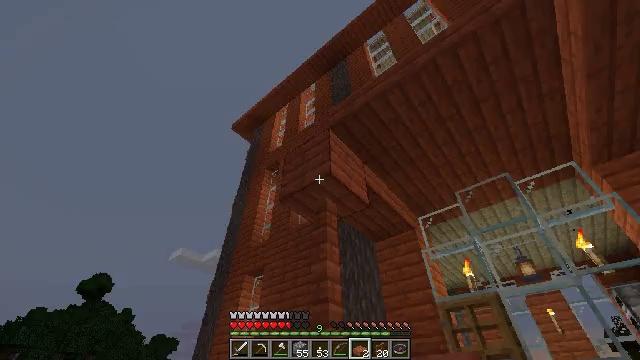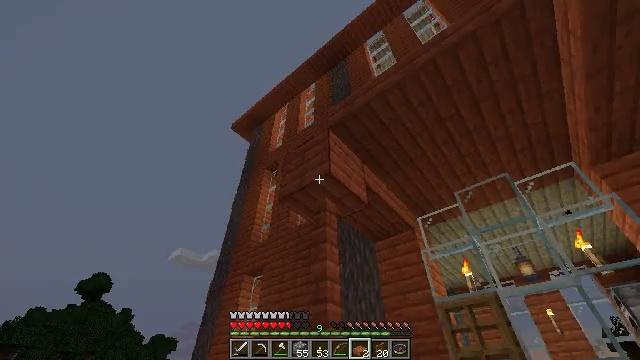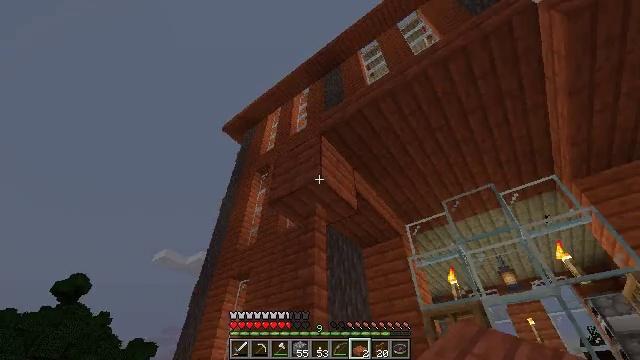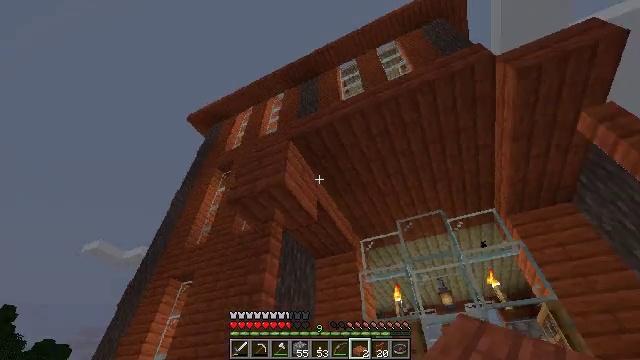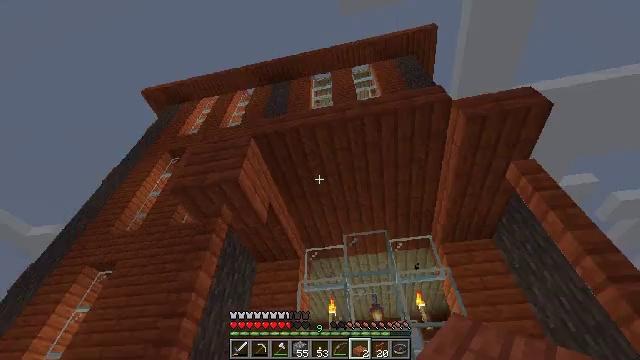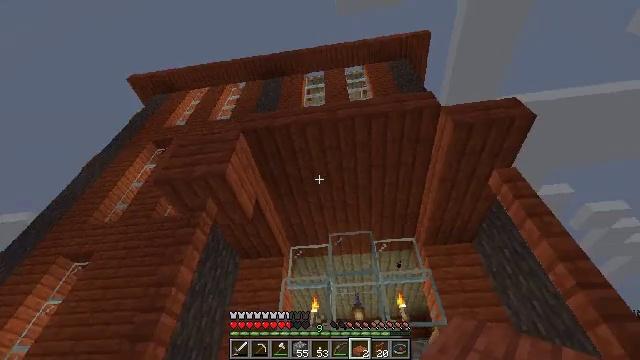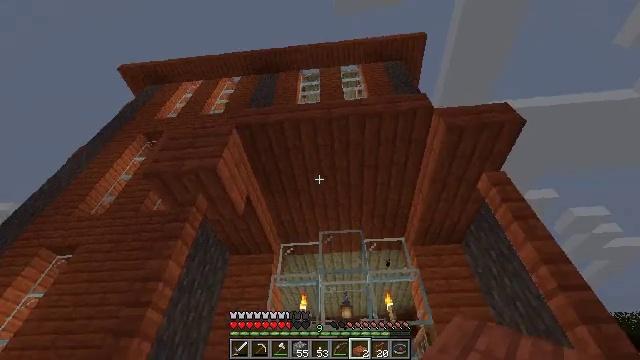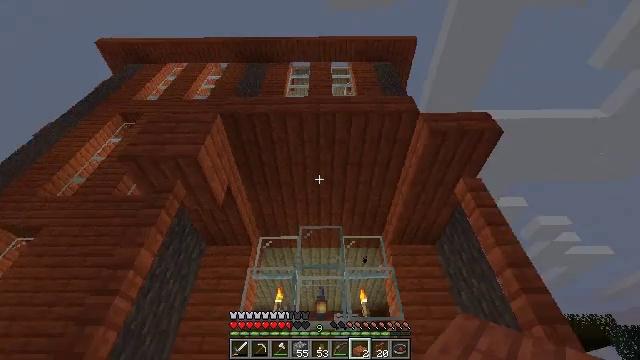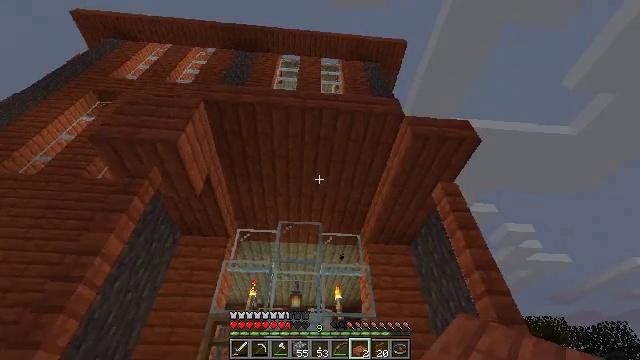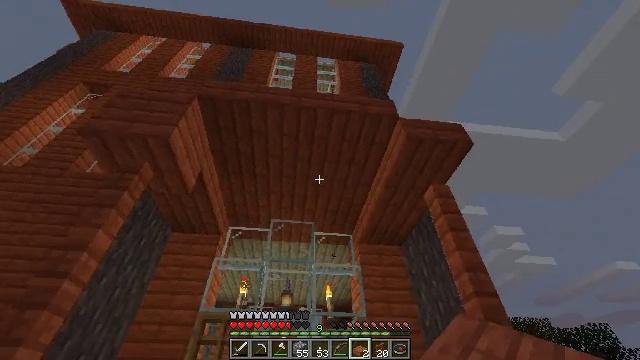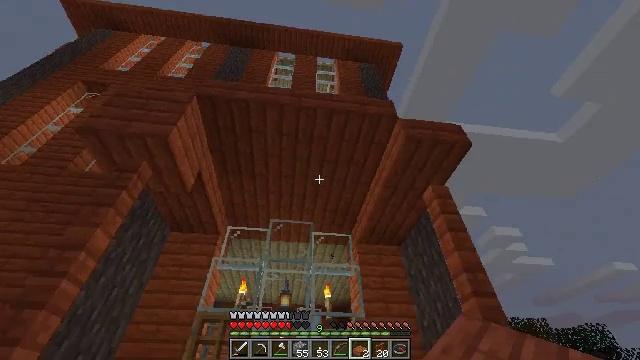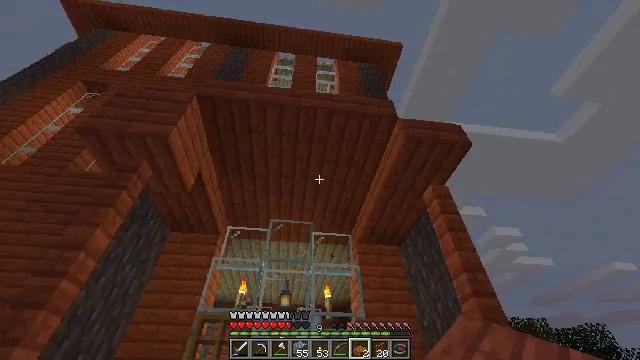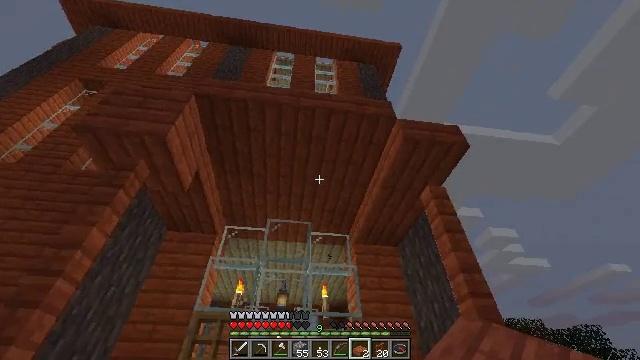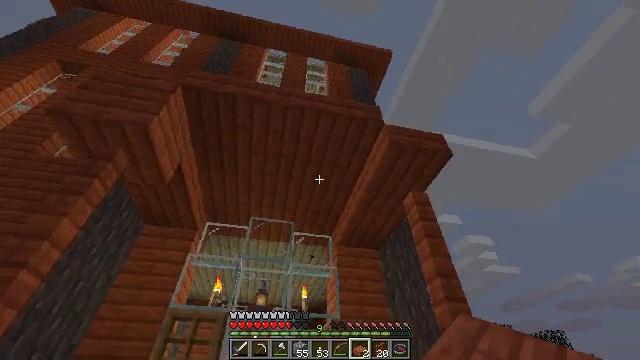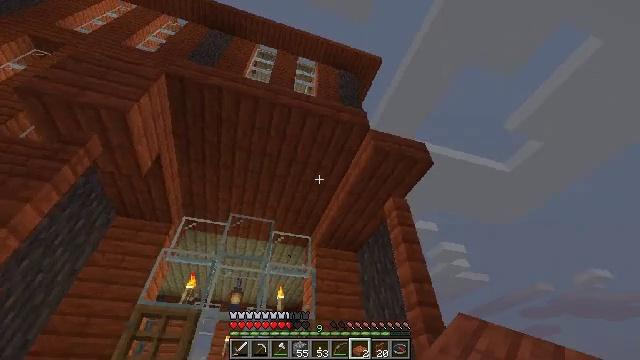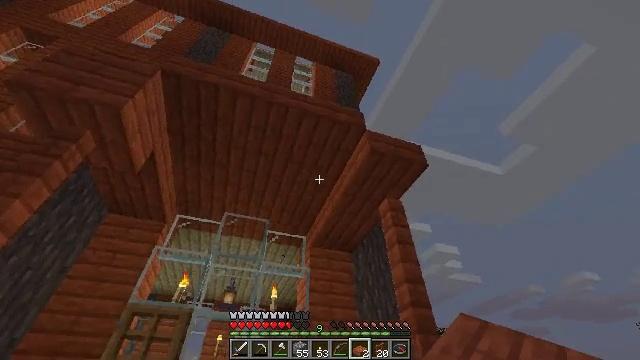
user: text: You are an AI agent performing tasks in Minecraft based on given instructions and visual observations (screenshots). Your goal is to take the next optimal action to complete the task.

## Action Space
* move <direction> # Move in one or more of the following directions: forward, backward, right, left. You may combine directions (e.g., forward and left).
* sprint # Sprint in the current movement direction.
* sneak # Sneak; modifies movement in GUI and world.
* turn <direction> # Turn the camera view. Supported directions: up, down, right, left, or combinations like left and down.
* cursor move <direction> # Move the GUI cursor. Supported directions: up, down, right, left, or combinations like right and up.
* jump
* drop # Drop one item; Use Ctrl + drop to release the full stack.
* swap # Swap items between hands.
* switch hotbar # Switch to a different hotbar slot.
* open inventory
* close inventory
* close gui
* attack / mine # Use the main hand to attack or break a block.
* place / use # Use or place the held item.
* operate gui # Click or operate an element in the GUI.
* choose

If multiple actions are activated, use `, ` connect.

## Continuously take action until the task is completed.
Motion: motion action
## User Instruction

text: Gather the acacia slab.
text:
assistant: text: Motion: no_op
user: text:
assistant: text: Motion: turn right and up
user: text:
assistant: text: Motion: turn right and up
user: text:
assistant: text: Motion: turn right and up
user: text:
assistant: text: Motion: turn right
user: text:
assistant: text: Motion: turn right
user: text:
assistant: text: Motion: turn right and down
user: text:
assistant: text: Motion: turn right
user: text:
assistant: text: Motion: turn right
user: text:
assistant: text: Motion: no_op
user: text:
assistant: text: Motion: no_op
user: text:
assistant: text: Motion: no_op
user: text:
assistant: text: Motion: turn right
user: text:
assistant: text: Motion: turn right
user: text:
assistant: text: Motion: turn right
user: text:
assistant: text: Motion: turn right
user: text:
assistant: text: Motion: turn right
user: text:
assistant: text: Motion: turn right
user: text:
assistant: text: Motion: turn right
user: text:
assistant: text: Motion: no_op
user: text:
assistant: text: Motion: no_op
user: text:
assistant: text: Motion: no_op
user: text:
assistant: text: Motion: turn left
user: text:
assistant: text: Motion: turn left and up
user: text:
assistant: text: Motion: turn left
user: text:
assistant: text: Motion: turn left
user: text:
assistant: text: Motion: turn left
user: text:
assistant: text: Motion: no_op
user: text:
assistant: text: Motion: turn left
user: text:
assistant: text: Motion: turn left